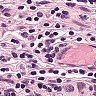
Metastatic tissue present: yes